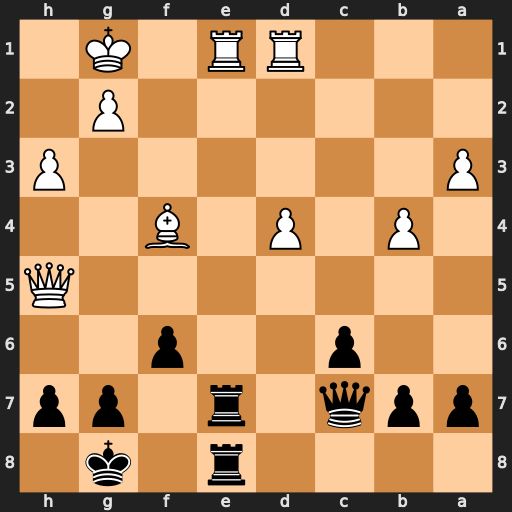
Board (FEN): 4r1k1/ppq1r1pp/2p2p2/7Q/1P1P1B2/P6P/6P1/3RR1K1
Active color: b
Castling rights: -
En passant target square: -
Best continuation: Rxe1+ Rxe1 Rxe1+